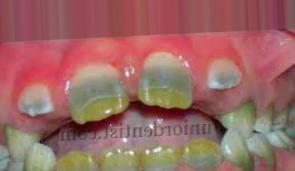
Condition: Tooth Discoloration